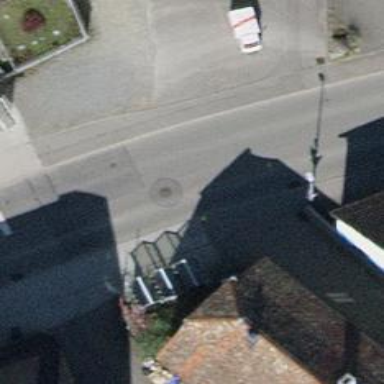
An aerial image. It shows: Public transport stop position.